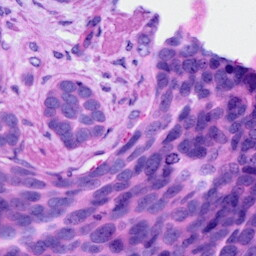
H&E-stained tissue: Ovarian